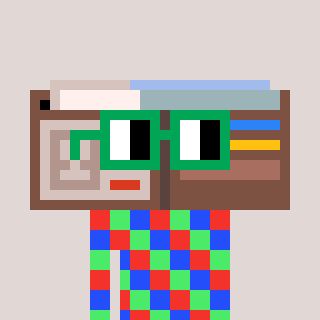
a pixel art character with square green glasses, a wallet-shaped head and a grayscale-colored body on a warm background